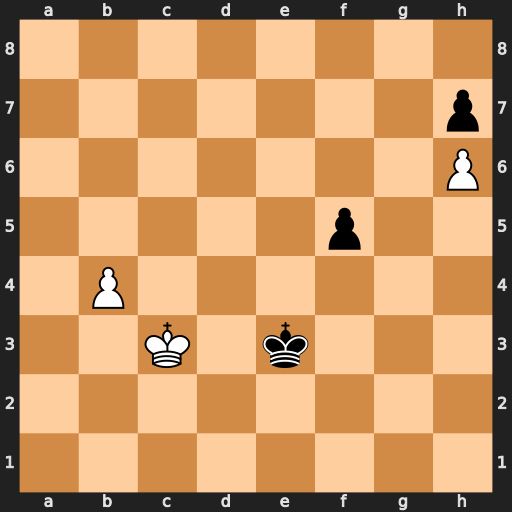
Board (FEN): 8/7p/7P/5p2/1P6/2K1k3/8/8
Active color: w
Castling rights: -
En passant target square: -
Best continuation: b5 f4 b6 f3 b7